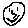
Label: smiley face